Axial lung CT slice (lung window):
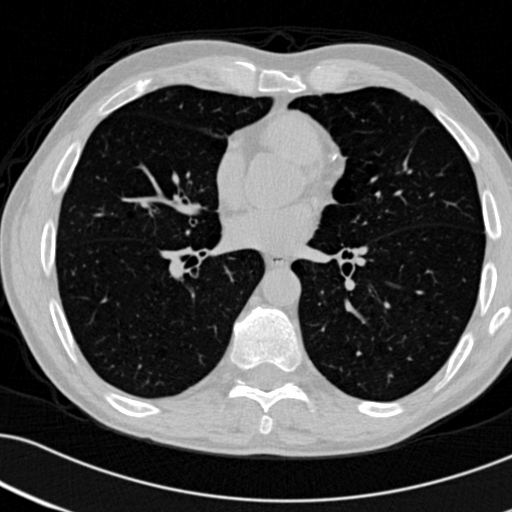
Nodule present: no